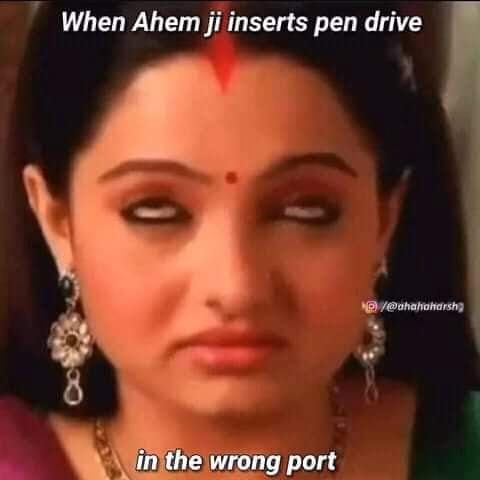
Caption: When Ahem ji inserts pen drive  in the wrong port
Label: hate